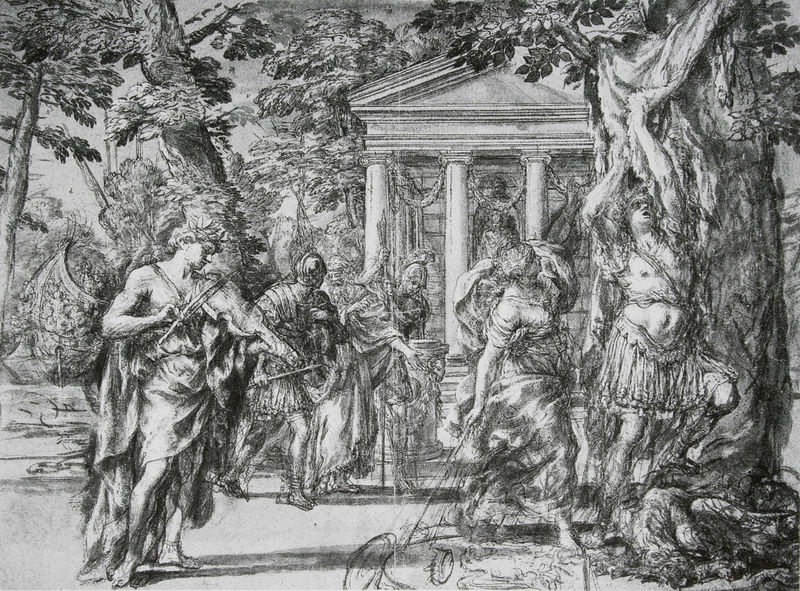
Titel: Jason und das Goldene Vlies
Künstler: Pietro da Cortona
Standort: London
Institution: British Museum
Schlagwörter: akt, angriff, baum, blätter, dunkel, gott, kampf, laub, mann, nackt, schatten, weiß, bäume, dreieck, frauen, menschen, äste, femmes, frau, grau, hell, licht, männer, schwarz, säule, säulen, zeichnung, gebäude, park, tuch, weg, rock, gelage, architektur, barock, historie, ast, baumstamm, natur, stamm, wind, zweige, boden, insel, personen, girlande, musik, krone, wald, engel, garten, ranken, beine, fell, schiff, papier, giebel, grafik, graphik, pilaster, figuren, krieg, blue, cloaks, column, columns, corinthian, crowd, fight, hands, men, people, red, soldaten, soldier, soldiers, sword, white, women, black, dark, dress, figures, golden, hair, skirt, woman, print, knie, flucht, corps, tusche, antike, palast, kohle, lichtung, druck, schwarz-weiß, schraffur, radierung, stich, schwert, uniform, waffen, soldat, bleistift, helm, treffen, lorbeer, mythologie, rüstung, stift, kapitelle, kapitell, girlanden, römer, geige, helme, wood, voluten, gewehr, ionisch, götter, schmerz, angel, fighting, gods, greek, life, man, mythology, nude, roman, skin, tree, griechisch, heben, rinde, mittelalter, krieger, blattwerk, boat, building, house, griechenland, trees, wut, death, armor, armour, helmet, tempel, drapé, kränze, anker, forest, exterior, apoll, drawing, paper, kupferstich, black and white, gravure, klassik, color, army, etching, illustration, line, sketch, battle, minerva, myth, story, arbre, foret, nature, klettern, épée, sculpture, statue, wings, apollo, apollon, eau, classics, antique, toge, schwerz, kapitel, outside, colonne, ancient, cloak, clothes, instrument, leaves, muse, music, trunk, historical, history, rome, temple, ink, architecture, esquisse, arc, colonnes, dessin, ionique, festons, schwarzwei, facade, classique, art, tint, back, engraving, pencil, personal, arbres, lines, war, violon, antiquité, casque, god, goddess, warrior, goldenes, shade, shadows, colour, crayon, oiseaux, soldats, jump, pillar, soil, thanks, neoclassical, feuilles, kapitele, grec, vlies, bataille, cascade, fresque, arme, casques, dieux, grece, guerre, hommes, plate, combat, rämer, stick, ionic, whip, armes, armure, cuirasse, renaissance, deesses, musique, doric, goddesses, forte, greece, representation, regard, knife, philosopher, romain, bacchus, divinités, faune, griechisc, tmeple, eau forte, feuillage, sacrifice, spear, violin, nymphe, burn, symboles, thought, knights, busy, flee, warriors, barefoot, fiddle, gladiator, gladiators, torture, grecque, pillars, jouer, hercules, lyre, entablature, legend, tress, balck, tied, héros, laurier, feuillages, guirlandes, toges, musci, fleece, gazebo, athens, no color, alexander, climb, illustrated, golden fleece, climbing, mean, muskelpanzer, drapés, desssin, cippe, panthéon, signes, romains, romaines, nautre, orgy, legion, néo classique, beat, torutre, command, group play, you are the worst player, house tree, crecs, marsias, unrest, disturbance, metope, wrrior, neoclassica, staute, romw, temüpel, siegekränze